Question: I am trying to load a list of picture files from my devices storage to a list view a user can interact with. I am currently using a view holder pattern to clean up the scrolling but it seems like this isn't enough because the more pictures in the list, the choppier the scrolling gets. I've looked into using Async task but I'm not familiar with using it to populate a list view of thumbnails involving a baseadapter.
These are the kind of objects I have in my listview. Each item is a "Selfie" object that is defined in another class.

Here is my getView from the BaseAdapter:
'''
@Override
public View getView(int position, View convertView, ViewGroup parent) {
Log.v(TAG, "in getView for position " + position +
", convertView is " +
((convertView == null)?"null":"being recycled"));
View newView = convertView;
ViewHolder holder;
if (null == convertView) {
LayoutInflater inflater = (LayoutInflater) mContext.getSystemService(Context.LAYOUT_INFLATER_SERVICE);
newView = inflater.inflate(R.layout.single_item, null);
holder = new ViewHolder();
holder.description = (TextView) newView.findViewById(R.id.textView1);
holder.picture = (ImageView) newView.findViewById(R.id.imageView1);
newView.setTag(holder);
} else {
holder = (ViewHolder) newView.getTag();
}
holder.picture.setScaleType(ImageView.ScaleType.CENTER_CROP);
SelfieObject selfie = (SelfieObject) getItem(position);
setPic(holder.picture, new Point(WIDTH, HEIGHT), selfie.getPath());
TextView textView = (TextView) holder.description;
textView.setText(selfie.getName());
return newView;
}
static class ViewHolder {
ImageView picture;
TextView description;
'''
Here is the async code I am looking to use from the Developers site:
'''
new AsyncTask<ViewHolder, Void, Bitmap>() {
private ViewHolder v;
@Override
protected Bitmap doInBackground(ViewHolder... params) {
v = params[0];
return mFakeImageLoader.getImage();
}
@Override
protected void onPostExecute(Bitmap result) {
super.onPostExecute(result);
if (v.position == position) {
// If this item hasn't been recycled already, hide the
// progress and set and show the image
v.progress.setVisibility(View.GONE);
v.icon.setVisibility(View.VISIBLE);
v.icon.setImageBitmap(result);
}
}
}.execute(holder);
'''
Can anyone point me in the right direction as to how I can implement this in the BaseAdapter? The Android Dev code seems too generic for what I am doing.
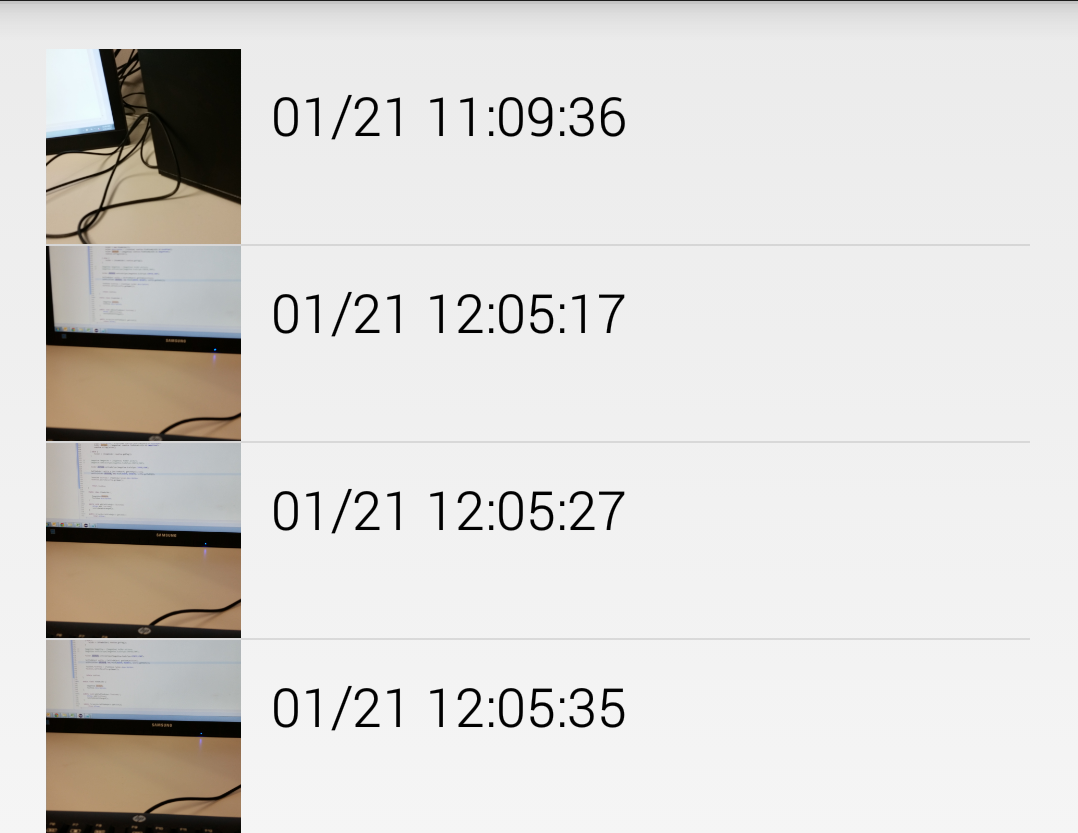
Answer: You should EXTEND the AsyncTask class, e.g.:
'''
public void onClick(View v) {
new DownloadImageTask().execute("http://example.com/image.png");
}
private class DownloadImageTask extends AsyncTask<String, Void, Bitmap> {
/** The system calls this to perform work in a worker thread and
* delivers it the parameters given to AsyncTask.execute() */
protected Bitmap doInBackground(String... urls) {
return loadImageFromNetwork(urls[0]);
}
/** The system calls this to perform work in the UI thread and delivers
* the result from doInBackground() */
protected void onPostExecute(Bitmap result) {
mImageView.setImageBitmap(result);
}
}
'''